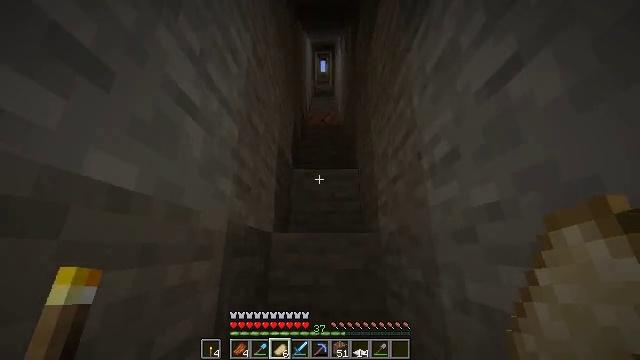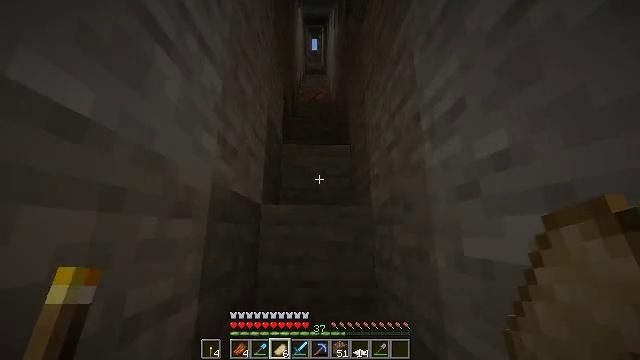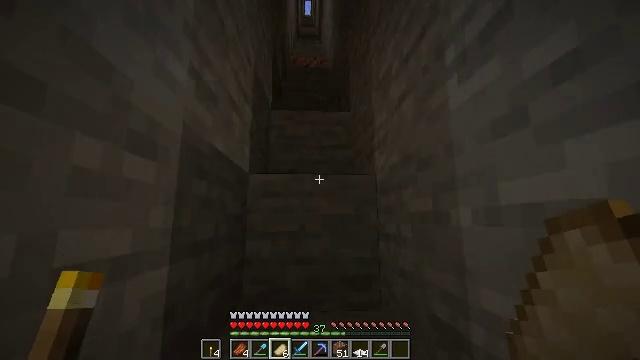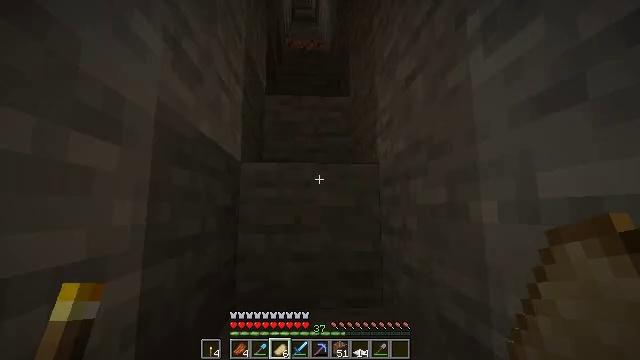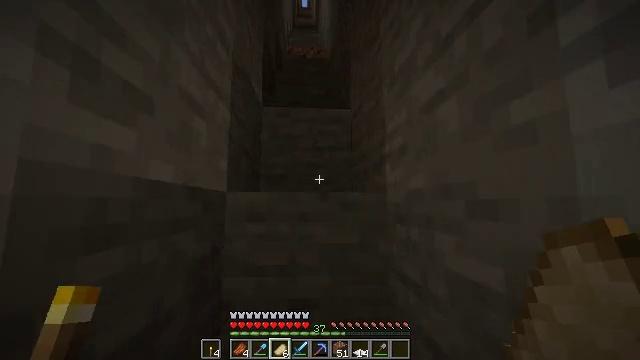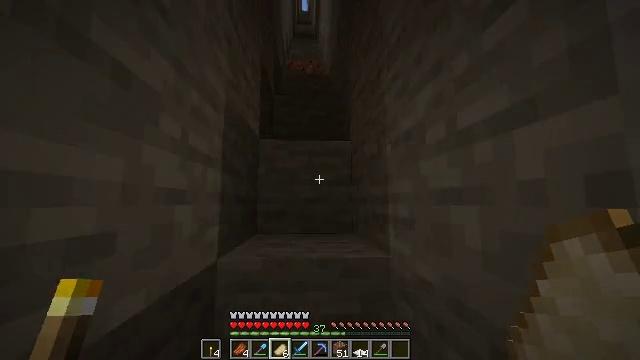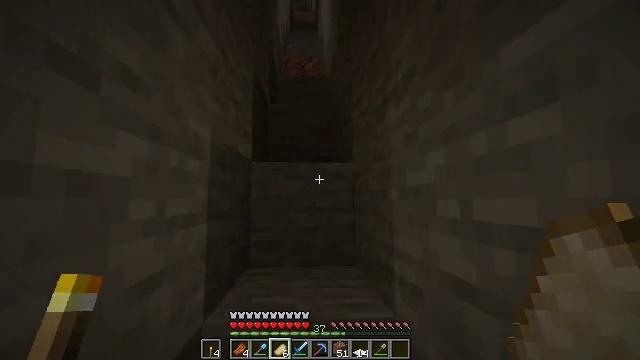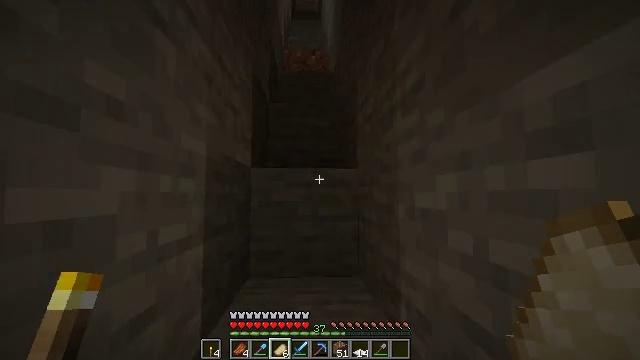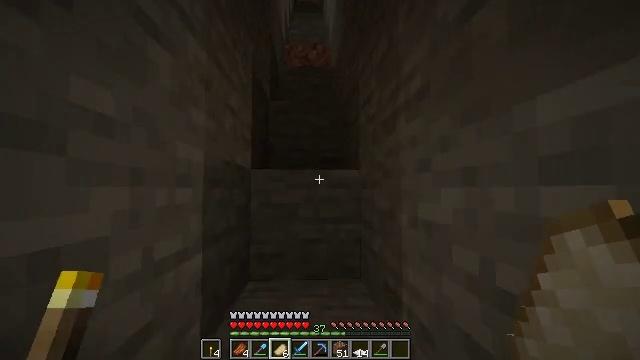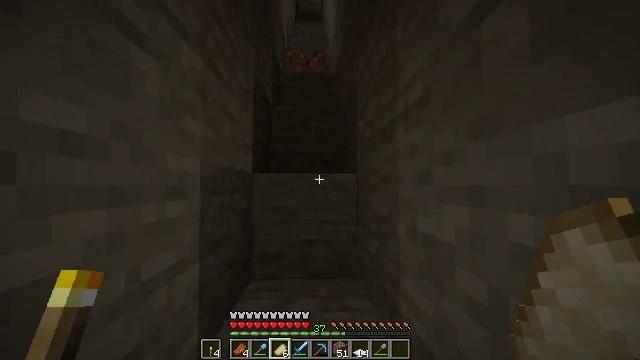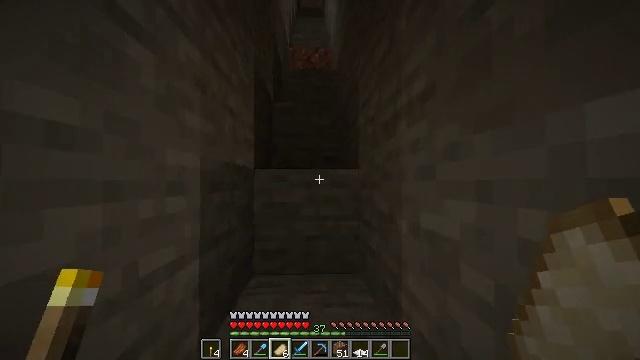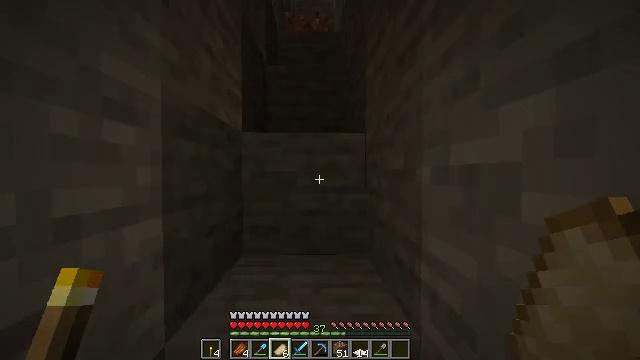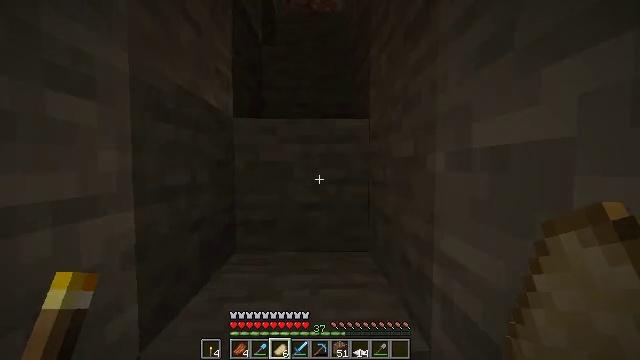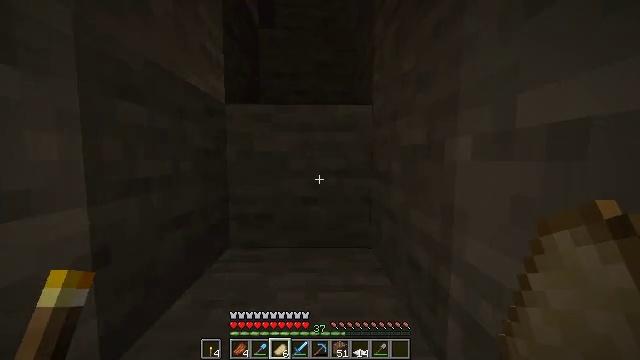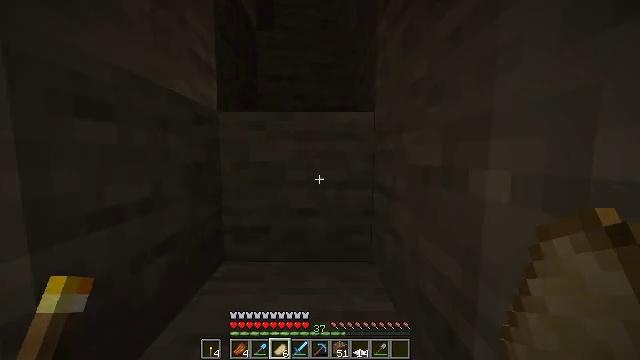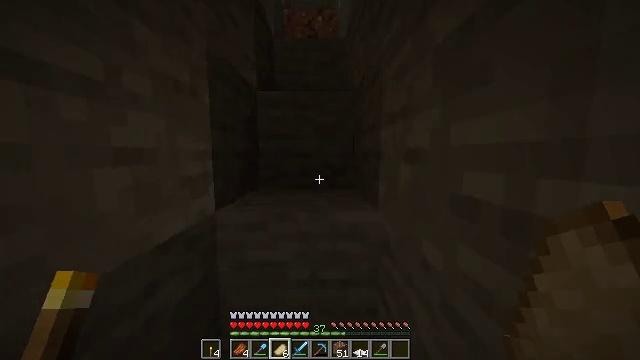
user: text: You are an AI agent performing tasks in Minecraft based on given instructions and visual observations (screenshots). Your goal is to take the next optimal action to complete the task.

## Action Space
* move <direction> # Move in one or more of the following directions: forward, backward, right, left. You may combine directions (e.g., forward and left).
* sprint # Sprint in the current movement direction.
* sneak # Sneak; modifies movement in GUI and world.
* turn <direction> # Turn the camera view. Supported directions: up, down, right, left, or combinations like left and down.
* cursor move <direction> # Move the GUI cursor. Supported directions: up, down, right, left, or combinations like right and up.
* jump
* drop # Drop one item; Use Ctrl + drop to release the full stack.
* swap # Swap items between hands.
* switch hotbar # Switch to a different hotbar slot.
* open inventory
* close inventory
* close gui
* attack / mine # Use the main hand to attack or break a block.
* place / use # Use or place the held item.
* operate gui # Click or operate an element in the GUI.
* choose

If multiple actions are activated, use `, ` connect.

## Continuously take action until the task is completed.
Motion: motion action
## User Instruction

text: Mine the smithing table.
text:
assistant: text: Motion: move forward, turn right and down, jump
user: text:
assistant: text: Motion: move forward, turn right and down, jump
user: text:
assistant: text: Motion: move forward, turn down, jump
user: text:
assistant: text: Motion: move forward, sprint, jump
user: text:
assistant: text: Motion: move forward, sprint, jump
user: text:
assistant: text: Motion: move forward, sprint, jump
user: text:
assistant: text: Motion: move forward, sprint, turn down, jump
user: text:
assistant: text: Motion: move forward, turn down, jump
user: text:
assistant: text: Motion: move forward, jump
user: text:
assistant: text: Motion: move forward, jump
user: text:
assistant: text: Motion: move forward, turn down, jump
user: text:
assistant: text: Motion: move forward, turn down, jump
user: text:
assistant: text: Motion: move forward, turn down, jump
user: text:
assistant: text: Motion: move forward, sprint, jump
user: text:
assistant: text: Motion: move forward, sprint, jump
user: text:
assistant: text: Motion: move forward, sprint, jump
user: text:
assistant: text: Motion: move forward, sprint, jump
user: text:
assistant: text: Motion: move forward, jump
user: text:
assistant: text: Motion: move forward, jump
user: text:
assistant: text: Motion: move forward, jump
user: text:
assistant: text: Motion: move forward, jump
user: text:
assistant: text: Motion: move forward, jump
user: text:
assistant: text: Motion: move forward, jump
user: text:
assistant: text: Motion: move forward, sprint, jump
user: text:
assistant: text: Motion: move forward, sprint, jump
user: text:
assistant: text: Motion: move forward, sprint, jump
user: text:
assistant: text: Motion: move forward, jump
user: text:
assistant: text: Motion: move forward, jump
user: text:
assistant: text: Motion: move forward, jump
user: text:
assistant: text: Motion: move forward, jump